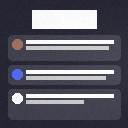
Screen state: on